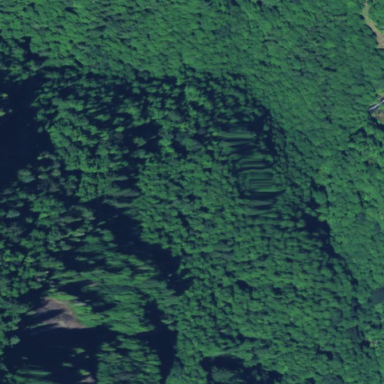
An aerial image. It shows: Forest area.